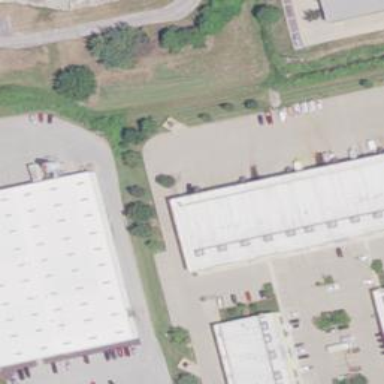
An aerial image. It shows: Warehouse building.